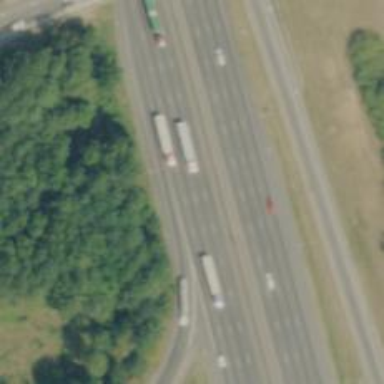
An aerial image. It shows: Motorway junction.